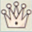
Piece: wQ